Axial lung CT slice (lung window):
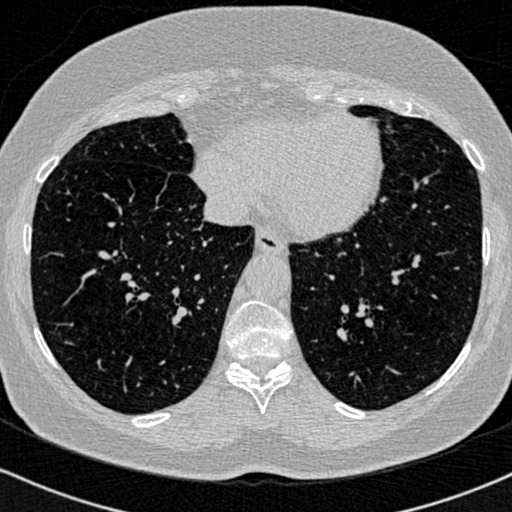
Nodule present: no